【题型】选择题　【知识点】平面几何　【难度】easy
如图, 在 $\triangle ABC$ 中, $\angle A=15^\circ$, $AB=2$, $P$ 为 $AC$ 边上的一个动点(不与 $A$、$C$ 重合), 连接 $BP$, 则
\[
\frac{\sqrt{2}}{2}AP + PB
\]
的最小值是( )

A. $\sqrt{2}$
B. $\sqrt{3}$
C. $\frac{\sqrt{6}}{2}$
D. 2
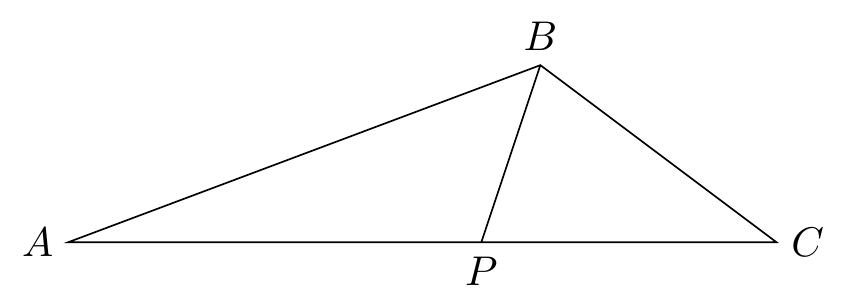
【解答】
解：如图, 以 $AP$ 为斜边向 $\triangle ABC$ 外作等腰直角三角形,

$\because \cos \angle APD = \cos 45^\circ = \frac{PD}{AP} = \frac{\sqrt{2}}{2}$,

$\therefore PD = \frac{\sqrt{2}}{2}AP$,

$\therefore$ 当 $D$、$P$、$B$ 在同一直线上时,

$\frac{\sqrt{2}}{2}AP + PB = PD + PB$ 取得最小值。

在 $\text{Rt}\triangle ABD$ 中, $\angle D = 90^\circ$, $AB = 2$, $\angle DAB = \angle DAP + \angle BAC = 45^\circ + 15^\circ = 60^\circ$,

$\therefore \sin \angle DAB = \sin 60^\circ = \frac{BD}{AB}$,

$\therefore BD = \frac{\sqrt{3}}{2} \times 2 = \sqrt{3}$。

故选：B。
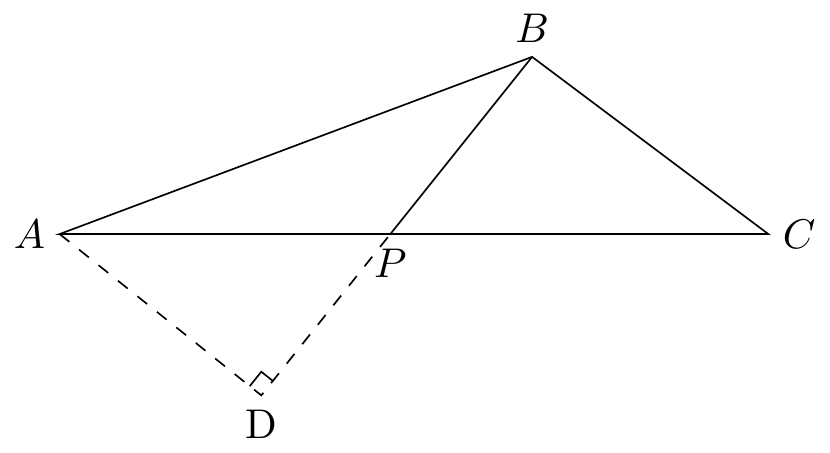